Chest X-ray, PA view. Patient: 61 years old, sex M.
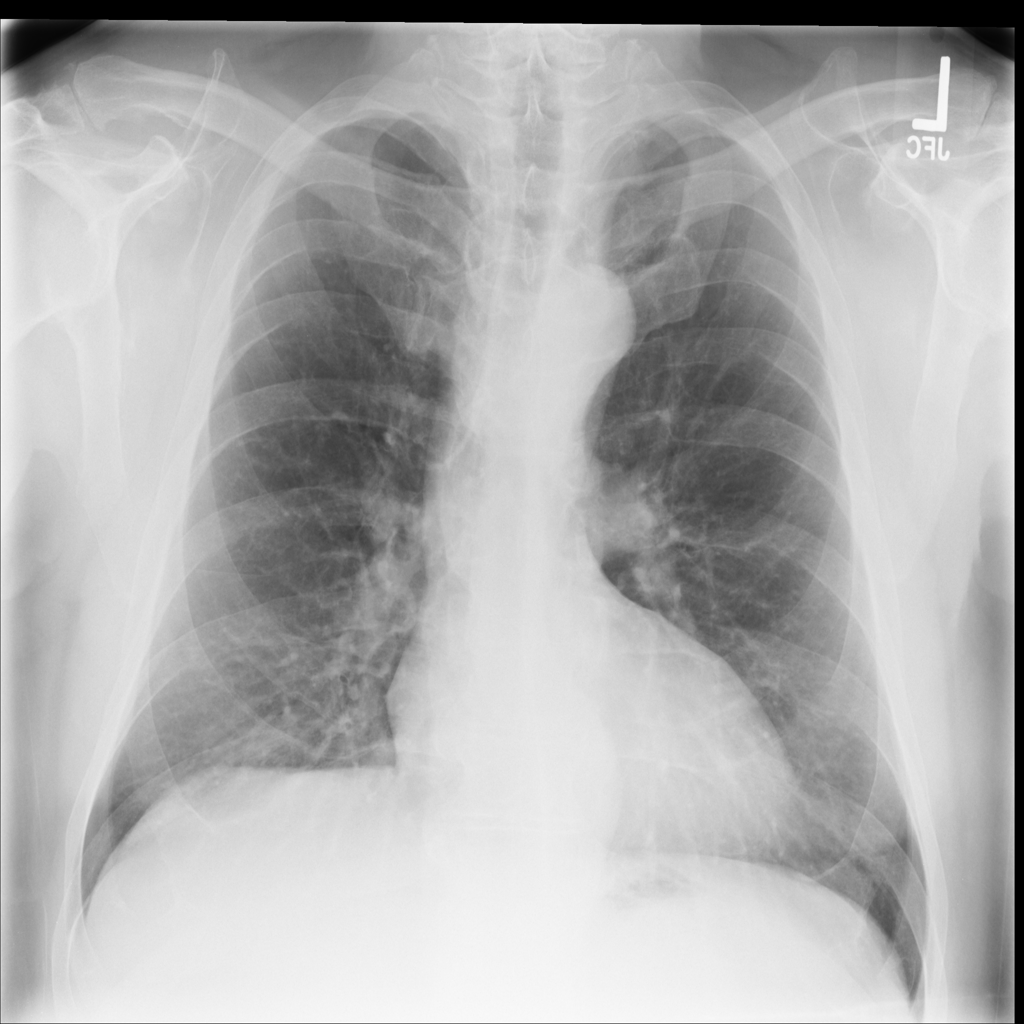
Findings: Nodule